Aerial crown-view tile of a tropical tree (Barro Colorado Island, Panama), acquired 20250317:
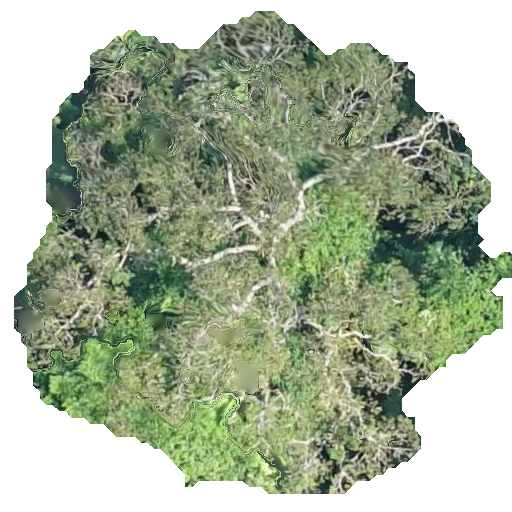
Species: Trattinnickia aspera
GBIF accepted scientific name: Trattinnickia aspera
Crown area: 255.546 m²